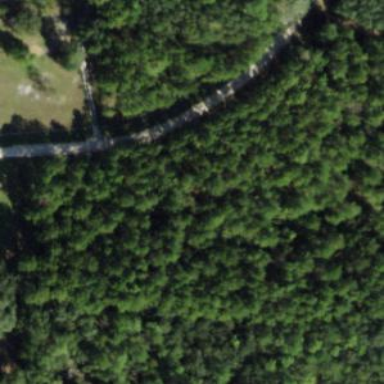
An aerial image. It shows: Woodland with needle-leaved trees.